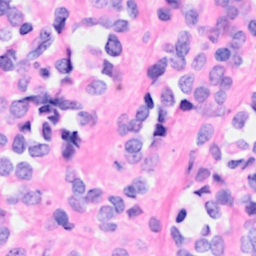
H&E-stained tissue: Breast